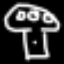
Label: mushroom